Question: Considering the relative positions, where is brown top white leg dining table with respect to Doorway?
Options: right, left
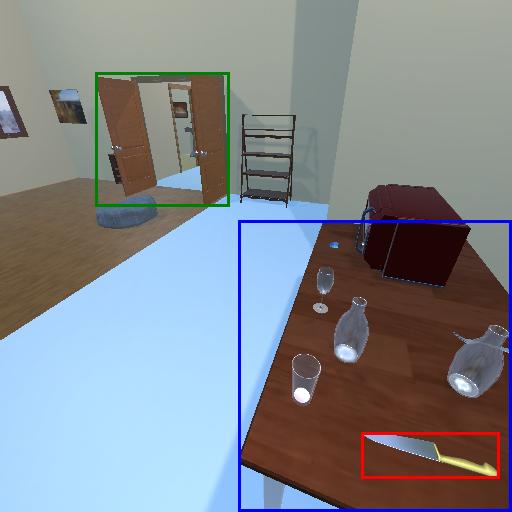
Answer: right